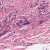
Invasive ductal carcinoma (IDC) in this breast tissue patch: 0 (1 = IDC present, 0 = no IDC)